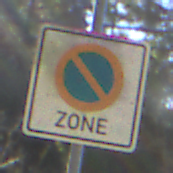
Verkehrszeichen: BeginnEingeschraenktesHalteverbotZone
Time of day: MorningAfternoon
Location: Outdoor (Nature)
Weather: Clear
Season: Winter
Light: Natural